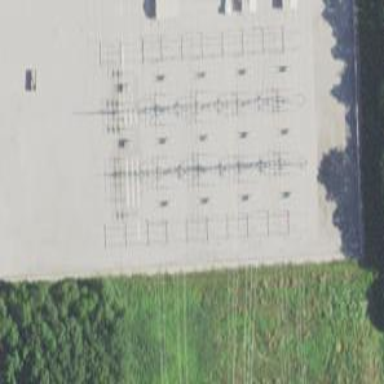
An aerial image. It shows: Switch for power supply.